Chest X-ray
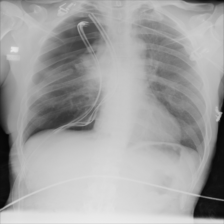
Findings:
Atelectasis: negative
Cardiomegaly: negative
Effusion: negative
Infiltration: negative
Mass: negative
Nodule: negative
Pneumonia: negative
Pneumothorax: positive
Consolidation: negative
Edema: negative
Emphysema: negative
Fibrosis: negative
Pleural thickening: negative
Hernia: negative